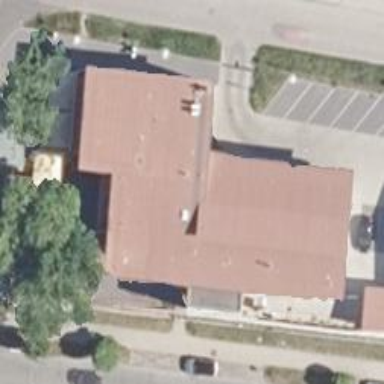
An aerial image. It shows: Bakery.